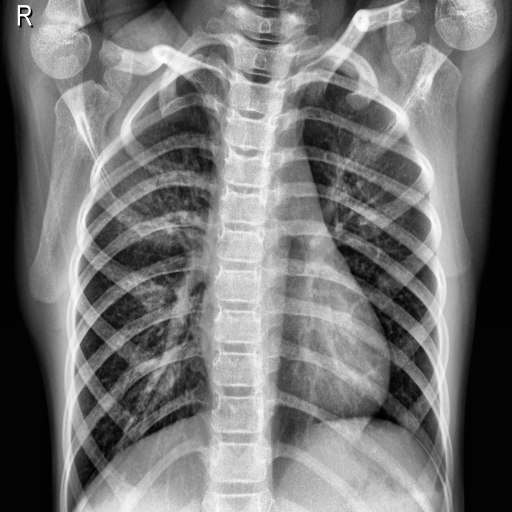
Finding: NORMAL